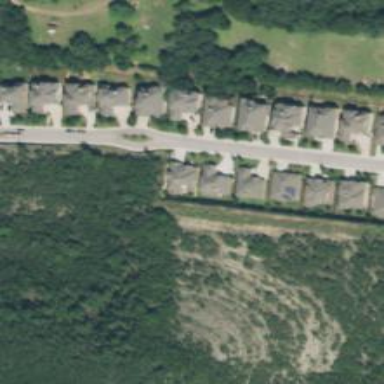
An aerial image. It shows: Residential road.